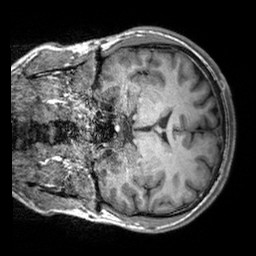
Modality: T1w
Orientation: coronal
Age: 20
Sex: male
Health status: healthy
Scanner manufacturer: siemens
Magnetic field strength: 3 T
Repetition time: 2.3 s
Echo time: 0.00303 s